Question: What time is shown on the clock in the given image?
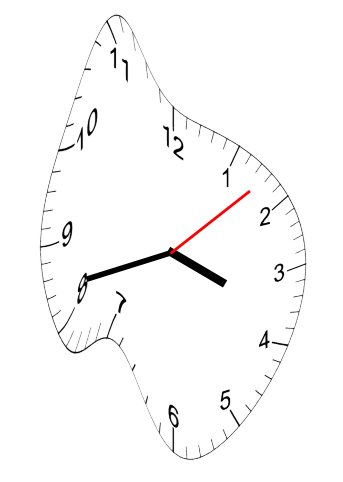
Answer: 03:42:08